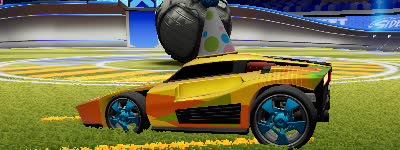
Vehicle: breakout